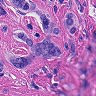
Metastatic tissue present: yes